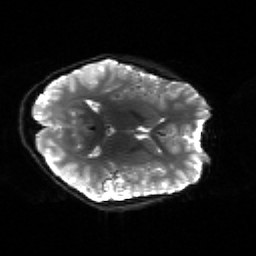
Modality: sbref
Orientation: axial
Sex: male
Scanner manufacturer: siemens
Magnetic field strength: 3 T
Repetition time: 5 s
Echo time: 0.071 s